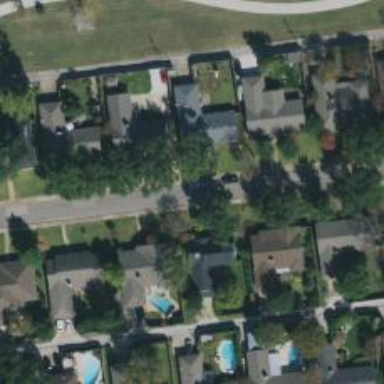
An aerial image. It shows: Residential road.